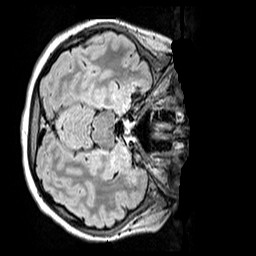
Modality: FLAIR
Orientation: axial
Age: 12
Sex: female
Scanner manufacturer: siemens
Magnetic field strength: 3 T
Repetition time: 5 s
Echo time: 0.388 s